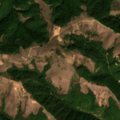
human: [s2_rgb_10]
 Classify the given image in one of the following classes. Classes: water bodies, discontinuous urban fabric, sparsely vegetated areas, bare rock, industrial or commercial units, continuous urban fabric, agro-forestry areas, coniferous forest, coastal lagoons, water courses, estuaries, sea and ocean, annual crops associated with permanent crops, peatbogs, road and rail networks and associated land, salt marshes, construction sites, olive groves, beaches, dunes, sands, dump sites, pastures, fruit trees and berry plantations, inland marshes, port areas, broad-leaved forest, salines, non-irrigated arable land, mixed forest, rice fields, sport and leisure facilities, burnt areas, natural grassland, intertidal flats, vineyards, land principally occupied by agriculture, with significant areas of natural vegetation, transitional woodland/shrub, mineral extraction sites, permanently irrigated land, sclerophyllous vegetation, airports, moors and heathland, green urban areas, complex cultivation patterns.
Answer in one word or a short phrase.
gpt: pastures, complex cultivation patterns, land principally occupied by agriculture, with significant areas of natural vegetation, broad-leaved forest